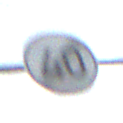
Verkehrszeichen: EndeGeschwindigkeit40
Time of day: Night
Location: Outdoor (Nature)
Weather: Overcast
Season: NotSpecified
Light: Artificial